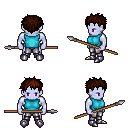
a pixel art fantasy rpg character, male body template, dark elf, purple skin, teal sleeveless shirt, metal pants, brown bedhead hairstyle, metal boots, spear, four views (front, back, left, right), 2x2 character sprite sheet, small pixel art, hard edges, no anti-aliasing